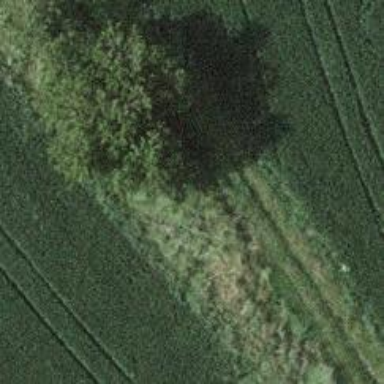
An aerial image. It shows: Deciduous broadleaved tree.